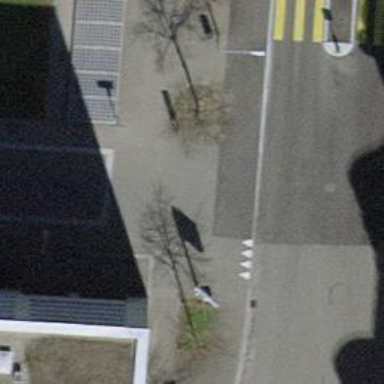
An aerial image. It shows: Unmarked crossing with traffic calming table.